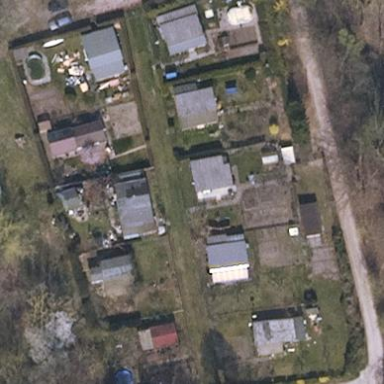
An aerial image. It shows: Allotments area.